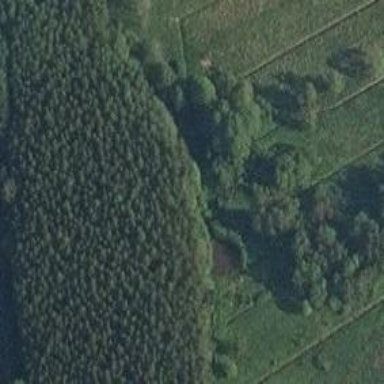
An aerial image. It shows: Serene woodland landscape.